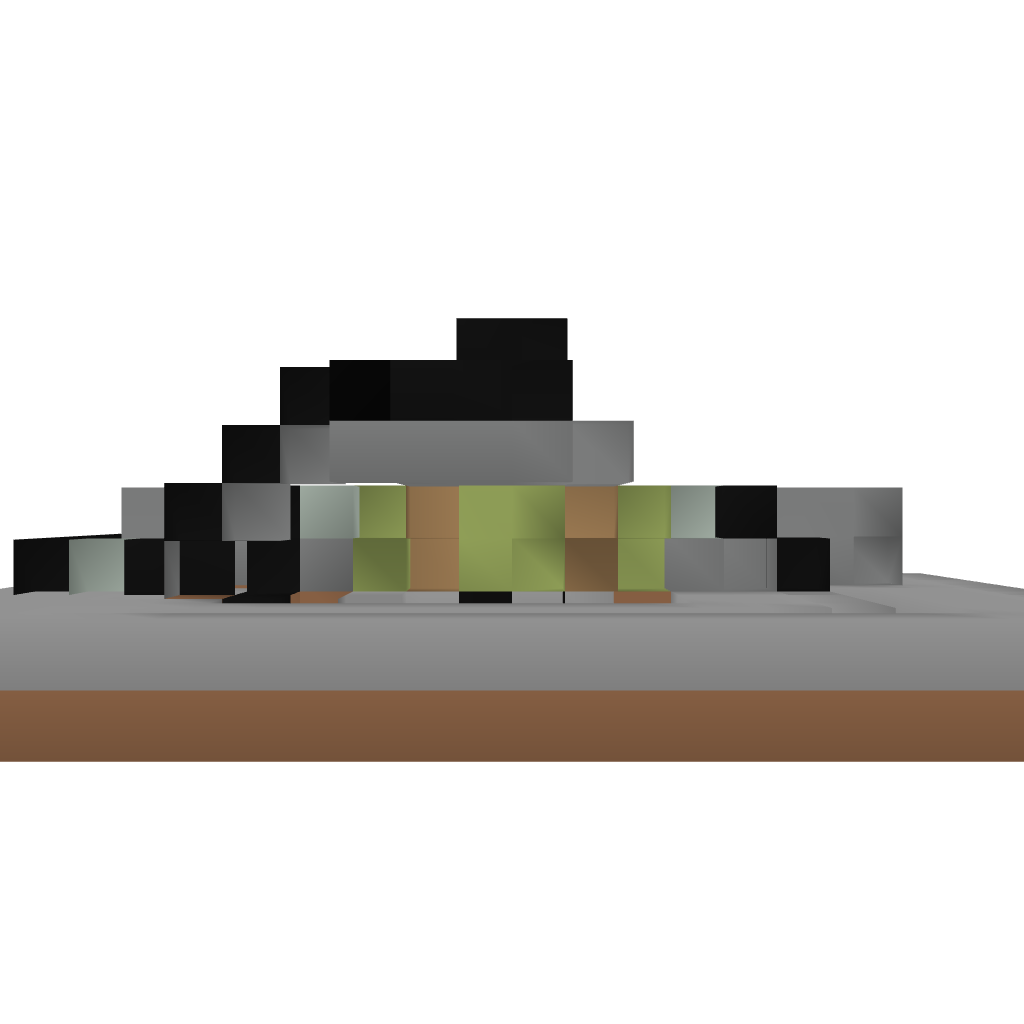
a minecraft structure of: redstone hidden double doors